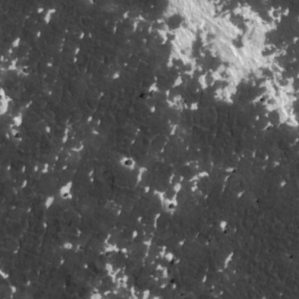
Label: frost